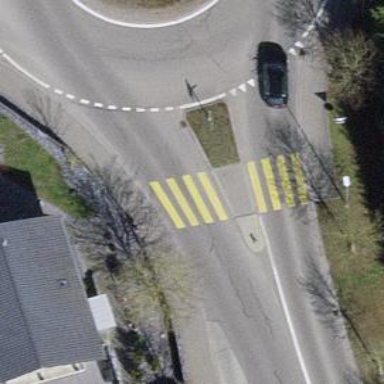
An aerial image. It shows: Island crossing on the road.